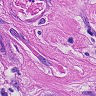
Metastatic tissue present: yes